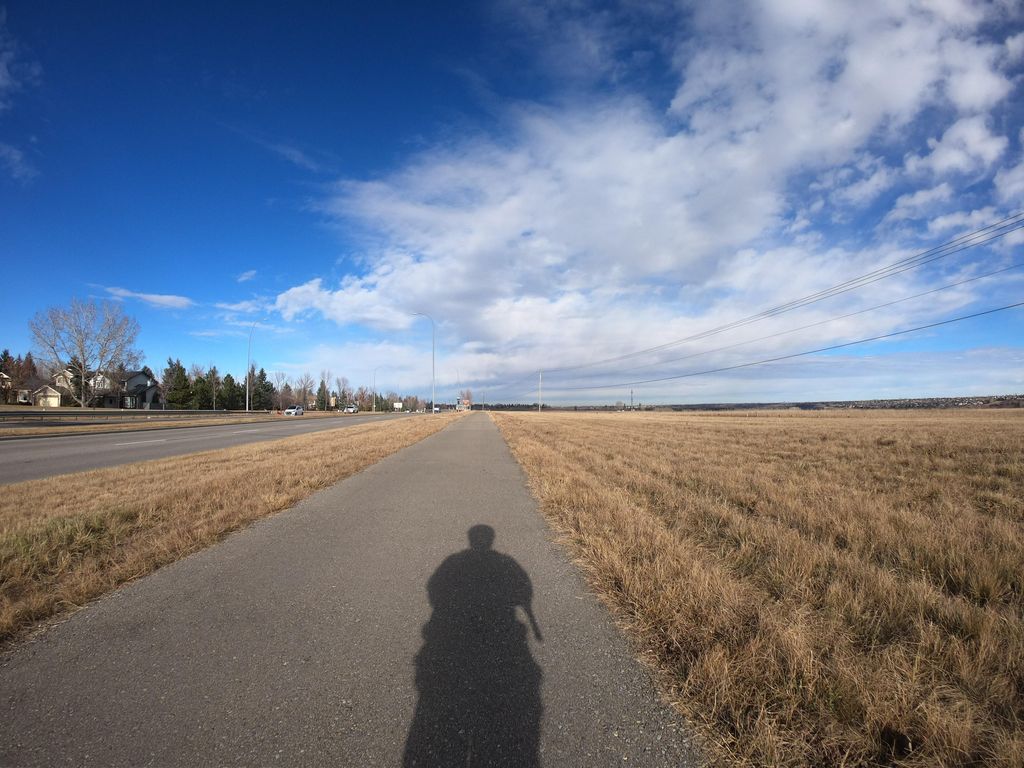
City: calgary